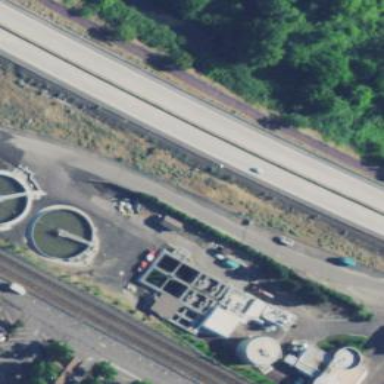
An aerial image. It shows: Water works facility.